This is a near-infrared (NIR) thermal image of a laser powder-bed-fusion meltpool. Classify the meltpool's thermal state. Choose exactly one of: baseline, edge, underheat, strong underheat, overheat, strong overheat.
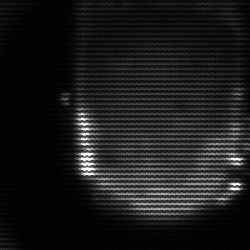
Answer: baseline